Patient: sex M, age 58
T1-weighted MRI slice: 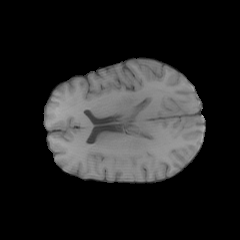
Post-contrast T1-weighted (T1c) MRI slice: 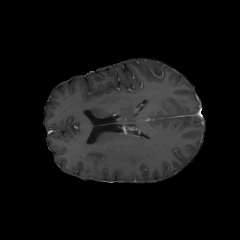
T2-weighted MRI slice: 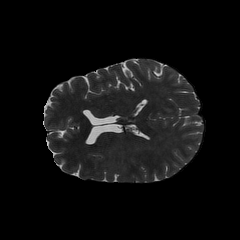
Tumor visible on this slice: yes
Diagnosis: Glioblastoma, IDH-wildtype
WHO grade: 4